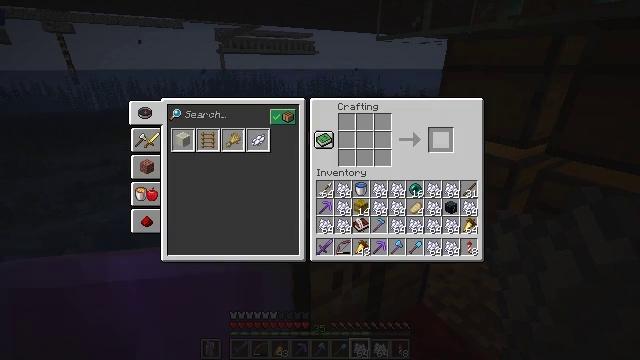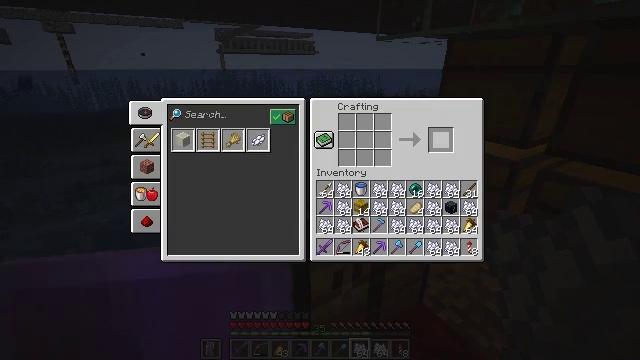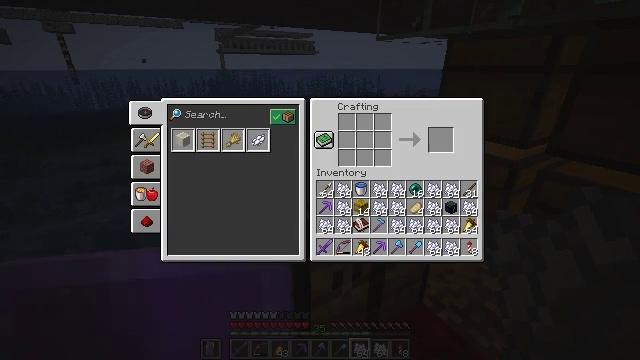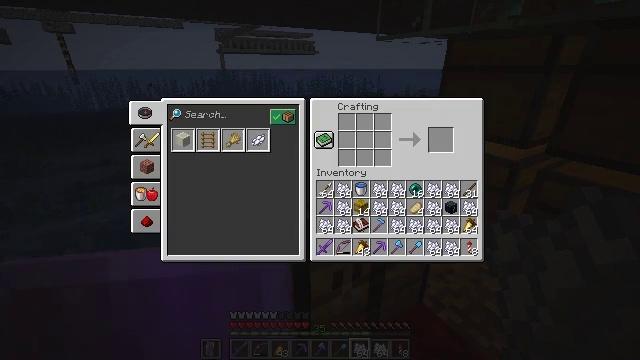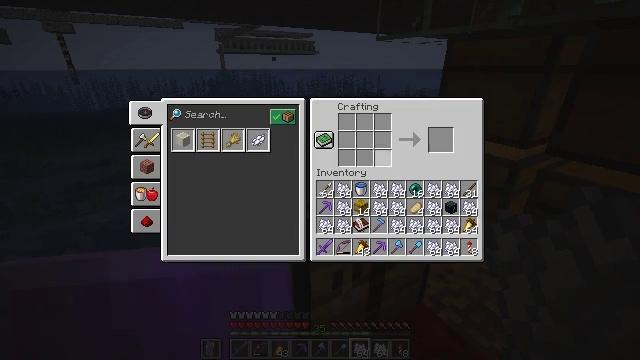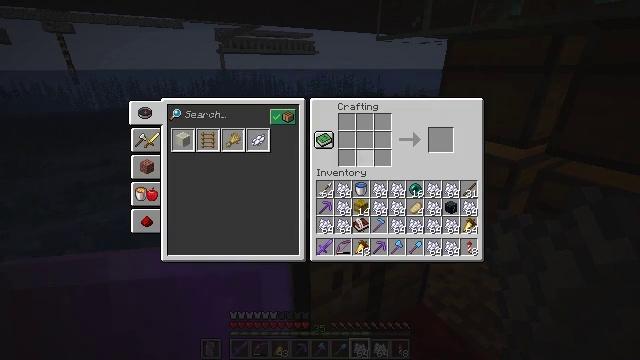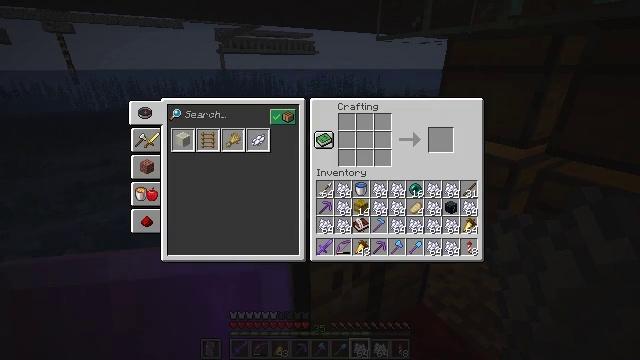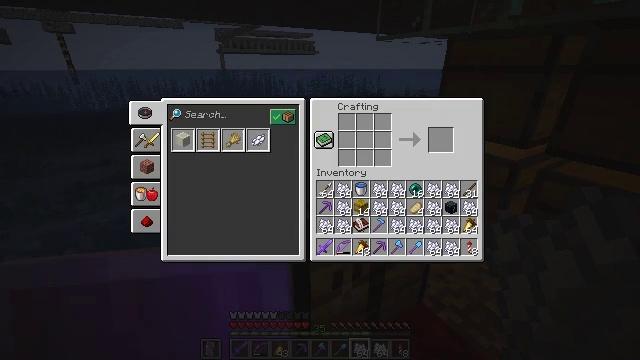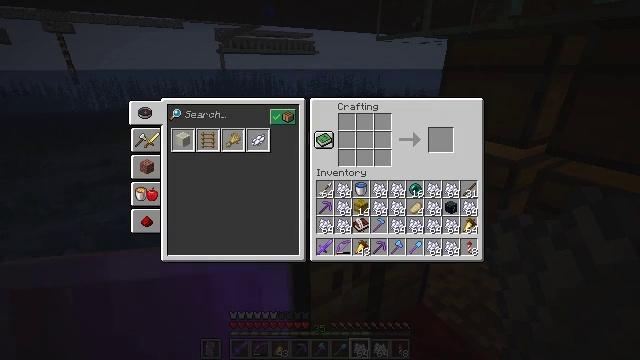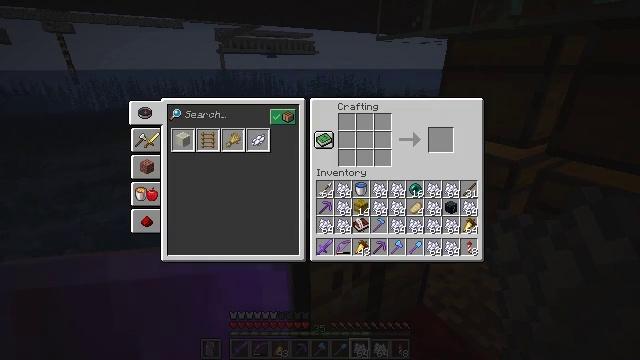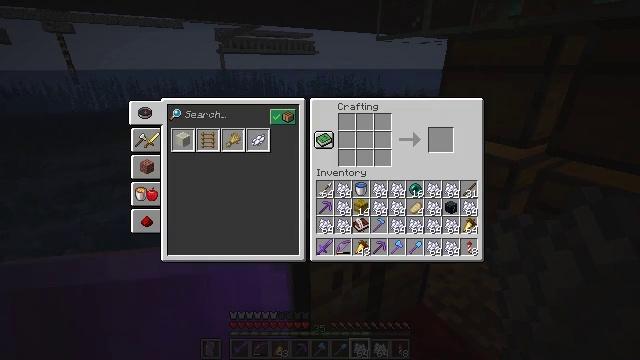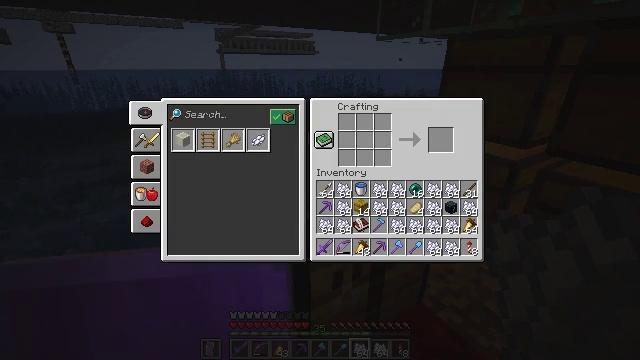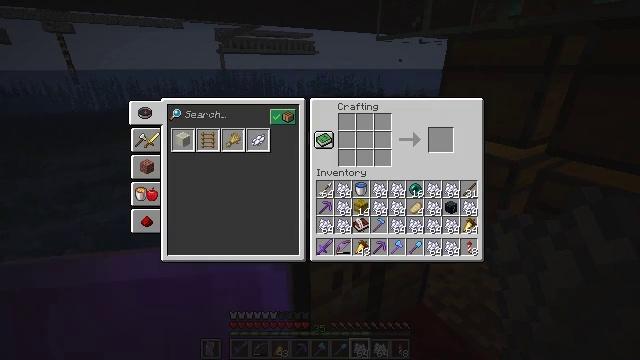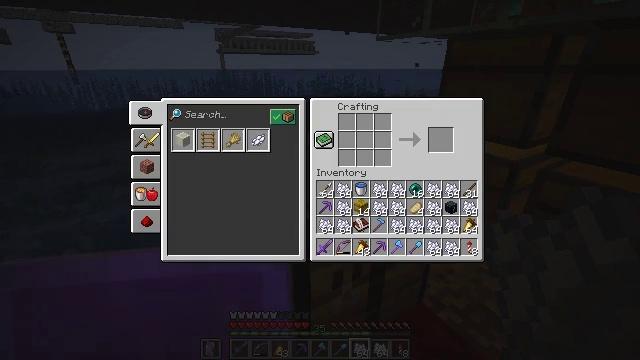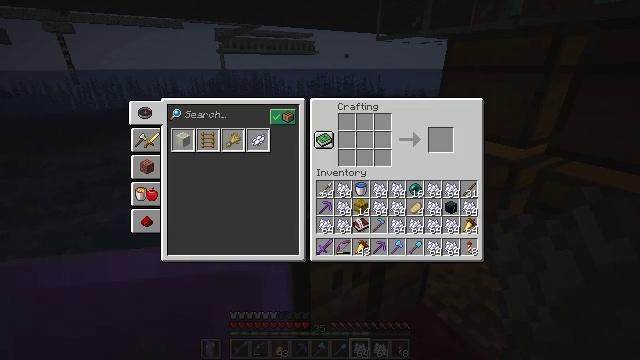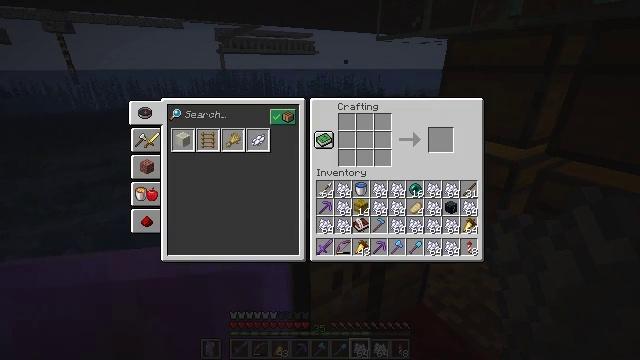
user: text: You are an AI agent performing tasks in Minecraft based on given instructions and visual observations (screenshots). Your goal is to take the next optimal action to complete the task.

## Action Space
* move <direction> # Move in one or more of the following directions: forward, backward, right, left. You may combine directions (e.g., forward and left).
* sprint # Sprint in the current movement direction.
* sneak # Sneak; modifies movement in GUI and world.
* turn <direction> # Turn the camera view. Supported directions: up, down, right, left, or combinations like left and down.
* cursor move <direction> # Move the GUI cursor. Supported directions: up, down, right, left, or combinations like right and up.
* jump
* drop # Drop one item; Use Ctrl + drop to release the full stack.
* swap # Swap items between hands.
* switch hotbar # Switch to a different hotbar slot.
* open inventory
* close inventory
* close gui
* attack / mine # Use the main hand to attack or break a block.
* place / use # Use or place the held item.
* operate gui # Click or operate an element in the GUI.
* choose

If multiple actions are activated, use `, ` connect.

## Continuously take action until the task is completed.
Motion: motion action
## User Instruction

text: Combine bones in the crafting table to create a bone block.
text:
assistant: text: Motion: sneak, open gui
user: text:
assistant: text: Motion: sneak, cursor move left
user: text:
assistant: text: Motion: sneak, cursor move left
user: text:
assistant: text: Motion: sneak, cursor move left
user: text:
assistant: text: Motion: sneak, cursor move left
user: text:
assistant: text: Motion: sneak, cursor move left
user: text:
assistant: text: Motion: sneak, cursor move left and down
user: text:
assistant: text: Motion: sneak, cursor move left and down
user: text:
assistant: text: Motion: sneak, cursor move left
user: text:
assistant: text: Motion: sneak, cursor move left
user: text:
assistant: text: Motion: sneak, cursor move left
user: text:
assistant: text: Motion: sneak
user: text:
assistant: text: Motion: sneak, cursor move left and up
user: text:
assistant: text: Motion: sneak
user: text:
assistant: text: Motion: sneak
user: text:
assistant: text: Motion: sneak
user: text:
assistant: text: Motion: sneak
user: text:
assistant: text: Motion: sneak
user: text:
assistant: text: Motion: sneak
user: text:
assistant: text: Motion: sneak
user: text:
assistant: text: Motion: sneak, operate gui
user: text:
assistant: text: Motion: sneak, operate gui
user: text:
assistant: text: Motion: sneak, operate gui
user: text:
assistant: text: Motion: sneak
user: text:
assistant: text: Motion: sneak, cursor move right and up
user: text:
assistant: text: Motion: sneak, cursor move right
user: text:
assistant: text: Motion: sneak, cursor move right and down
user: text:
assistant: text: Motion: sneak, cursor move right
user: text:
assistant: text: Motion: sneak
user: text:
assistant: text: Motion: sneak